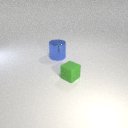
large blue metal cylinder behind small green rubber cube